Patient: sex F, age 68
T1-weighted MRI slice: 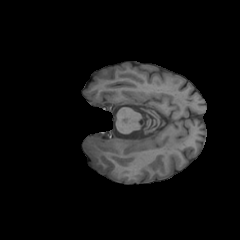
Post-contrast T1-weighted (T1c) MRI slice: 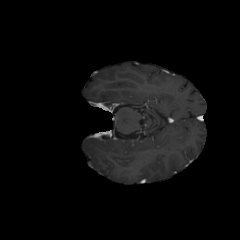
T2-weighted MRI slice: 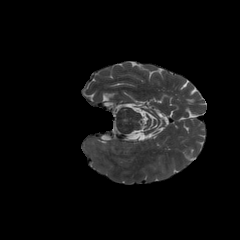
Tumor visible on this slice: yes
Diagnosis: Glioblastoma, IDH-wildtype
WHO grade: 4